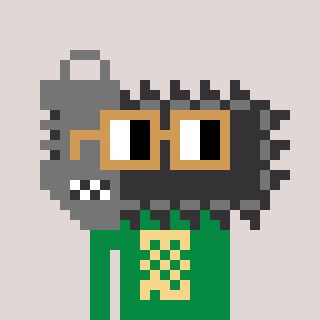
a pixel art character with square brown glasses, a chainsaw-shaped head and a green-colored body on a warm background